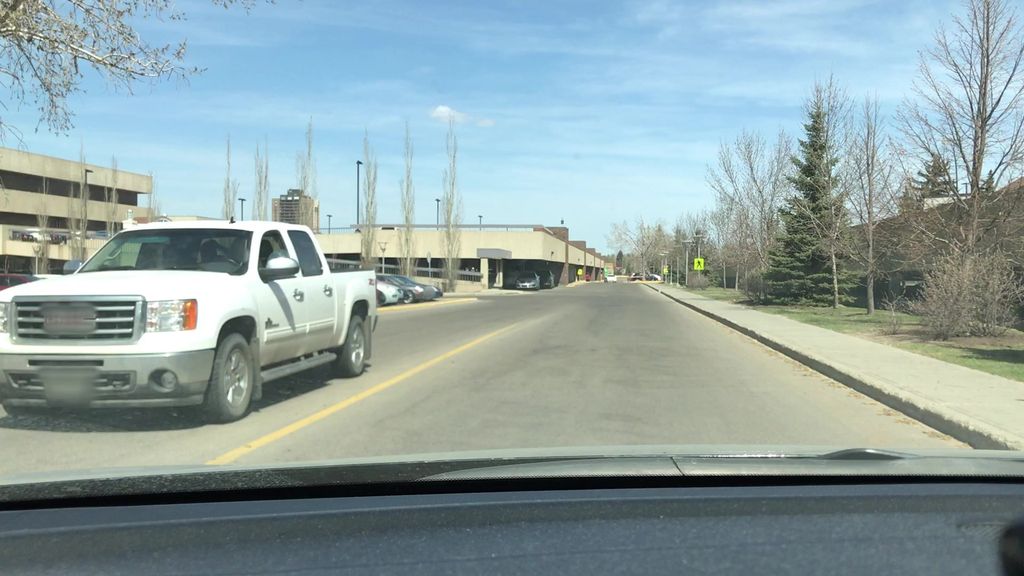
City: edmonton